Question: I am trying to draw a line with a small arrow pointing down as in the image attached.

I have not been able to get the downward arrow. Is there a way I can do it using html and css?
HTML
'''
<hr class="line">
'''
CSS
'''
.line{
width:70%;
color:red;
}
'''
<URL>
Thanks.
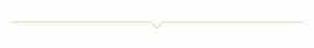
Answer: You can use pseudo-elements ':after' and ':before':
'''
.line {
width:70%;
}
.line:after {
content:'';
position: absolute;
border-style: solid;
border-width: 7px 7px 0;
border-color: #FFFFFF transparent;
display: block;
width: 0;
z-index: 1;
top: 8px;
left: 45%;
}
.line:before {
content:'';
position: absolute;
border-style: solid;
border-width: 7px 7px 0;
border-color: #7F7F7F transparent;
display: block;
width: 0;
z-index: 1;
top: 9px;
left: 45%;
}
'''
'''
<hr class="line">
'''
You can play with 'border-width' to adjust the size to your needs.